Question: I'm having problems when putting 'android:layout_width="fill_parent"' Because spaces eats and grows all the greater .
When I have in wrap_content , it works fine , but when I turn , I have half the blank screen.
Is there any way to fix it?

My scroll (with rows static, not dinamically):
'''
<ScrollView
android:id="@+id/scrollView19"
android:layout_width="wrap_content"
android:layout_height="fill_parent"
android:fillViewport="true">
'''
My row
'''
<LinearLayout
android:orientation="horizontal"
android:layout_width="match_parent"
android:layout_height="match_parent"
android:layout_weight="1"
android:gravity="center">
'''
My space into scroll
'''
<LinearLayout
android:orientation="horizontal"
android:layout_width="match_parent"
android:layout_height="match_parent"
android:layout_weight="1.1">
'''
I'm trying to test all cases of scrollviews for Android ( Google ) has no deficiencies.
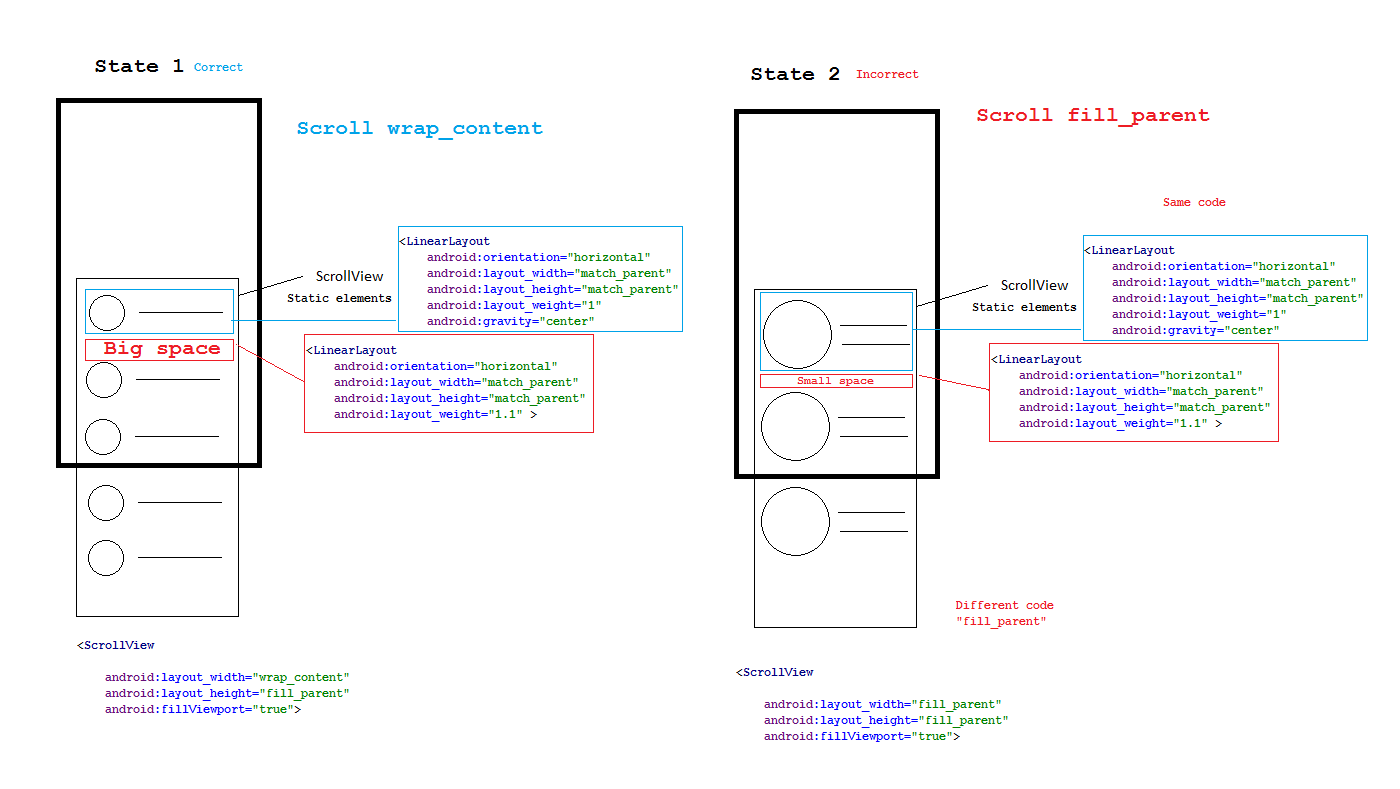
Answer: I solved create a new layout-land,, it seems the developers thought about how to go creating layouts, I tried to give the same layout (resizable for all views that exist), now in the same layout (portrait-horitzontal) does not work, maybe in the future can do not create a layout-land.